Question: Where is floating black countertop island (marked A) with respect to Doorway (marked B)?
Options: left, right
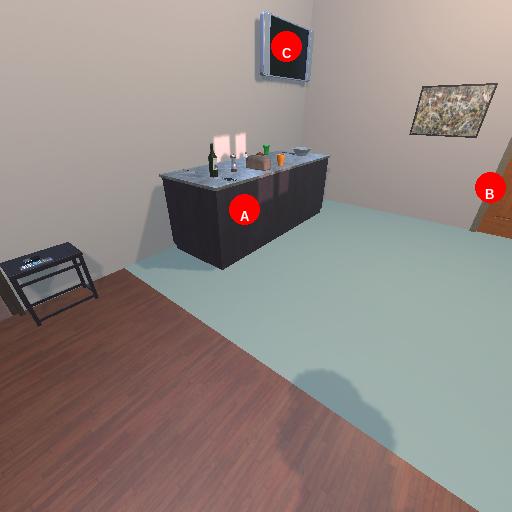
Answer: left